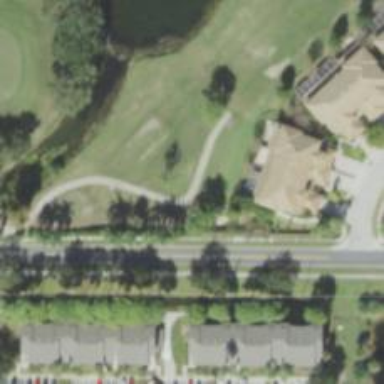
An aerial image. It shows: Path designated for golf carts.